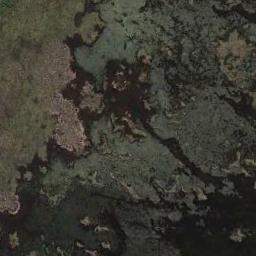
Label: wetland